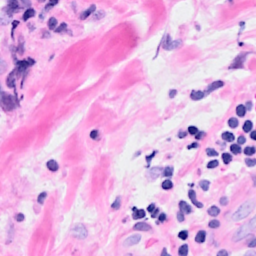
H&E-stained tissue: Breast